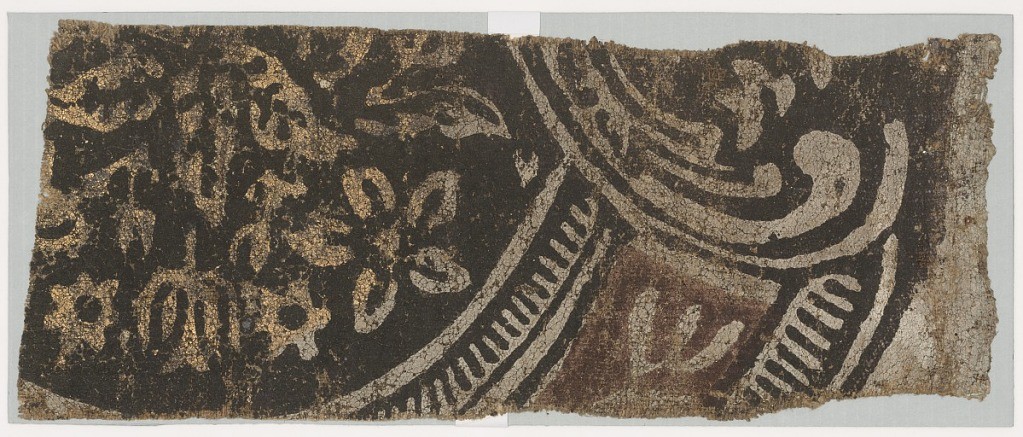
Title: Bonad
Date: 1700–1725
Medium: Hand painted and flocked on canvas
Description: Horizontal rectangle with a fragmental pattern of stylized flowers in gold on a black flocked ground enclosed with a gray, brown and black arch and scroll. Margin at left. Printed with black and brown flock and gray and gold paint on canvas.